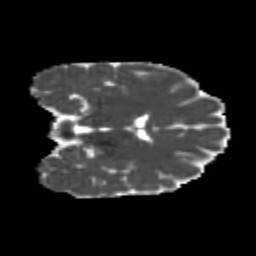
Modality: MD
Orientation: coronal
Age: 25
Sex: female
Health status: healthy
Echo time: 0.074 s